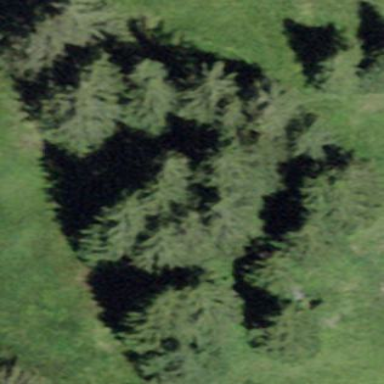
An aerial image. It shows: Serene woodland landscape.